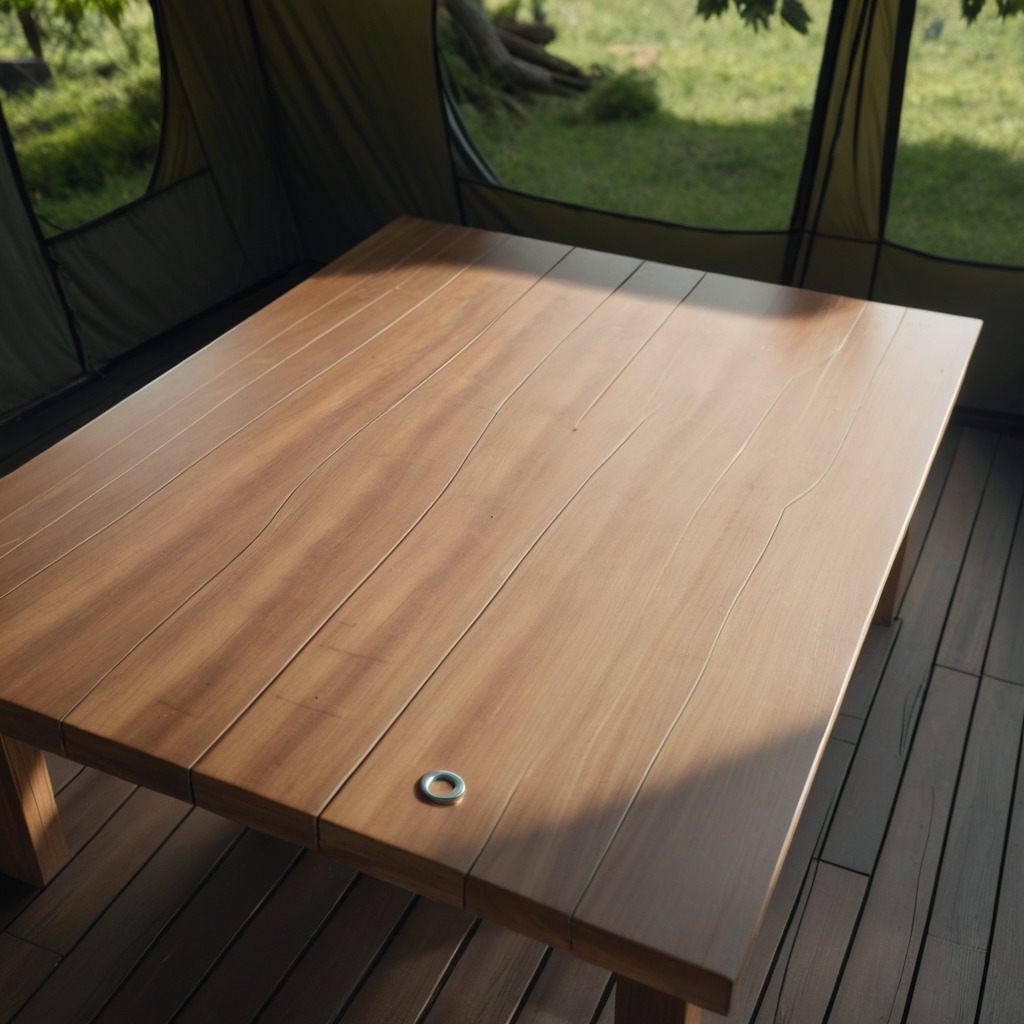
A flat metal washer is lying on a wooden table inside a jungle field workshop tent.